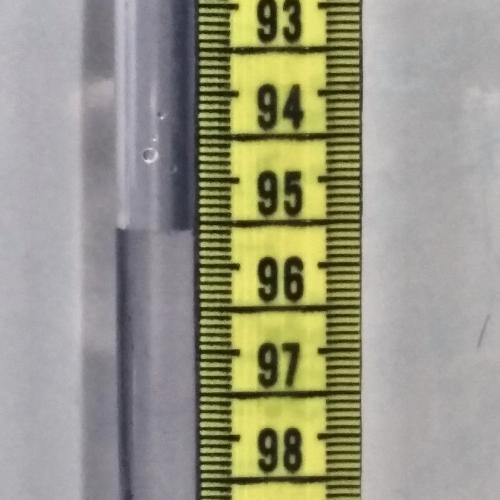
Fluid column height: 95.6 cm